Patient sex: F
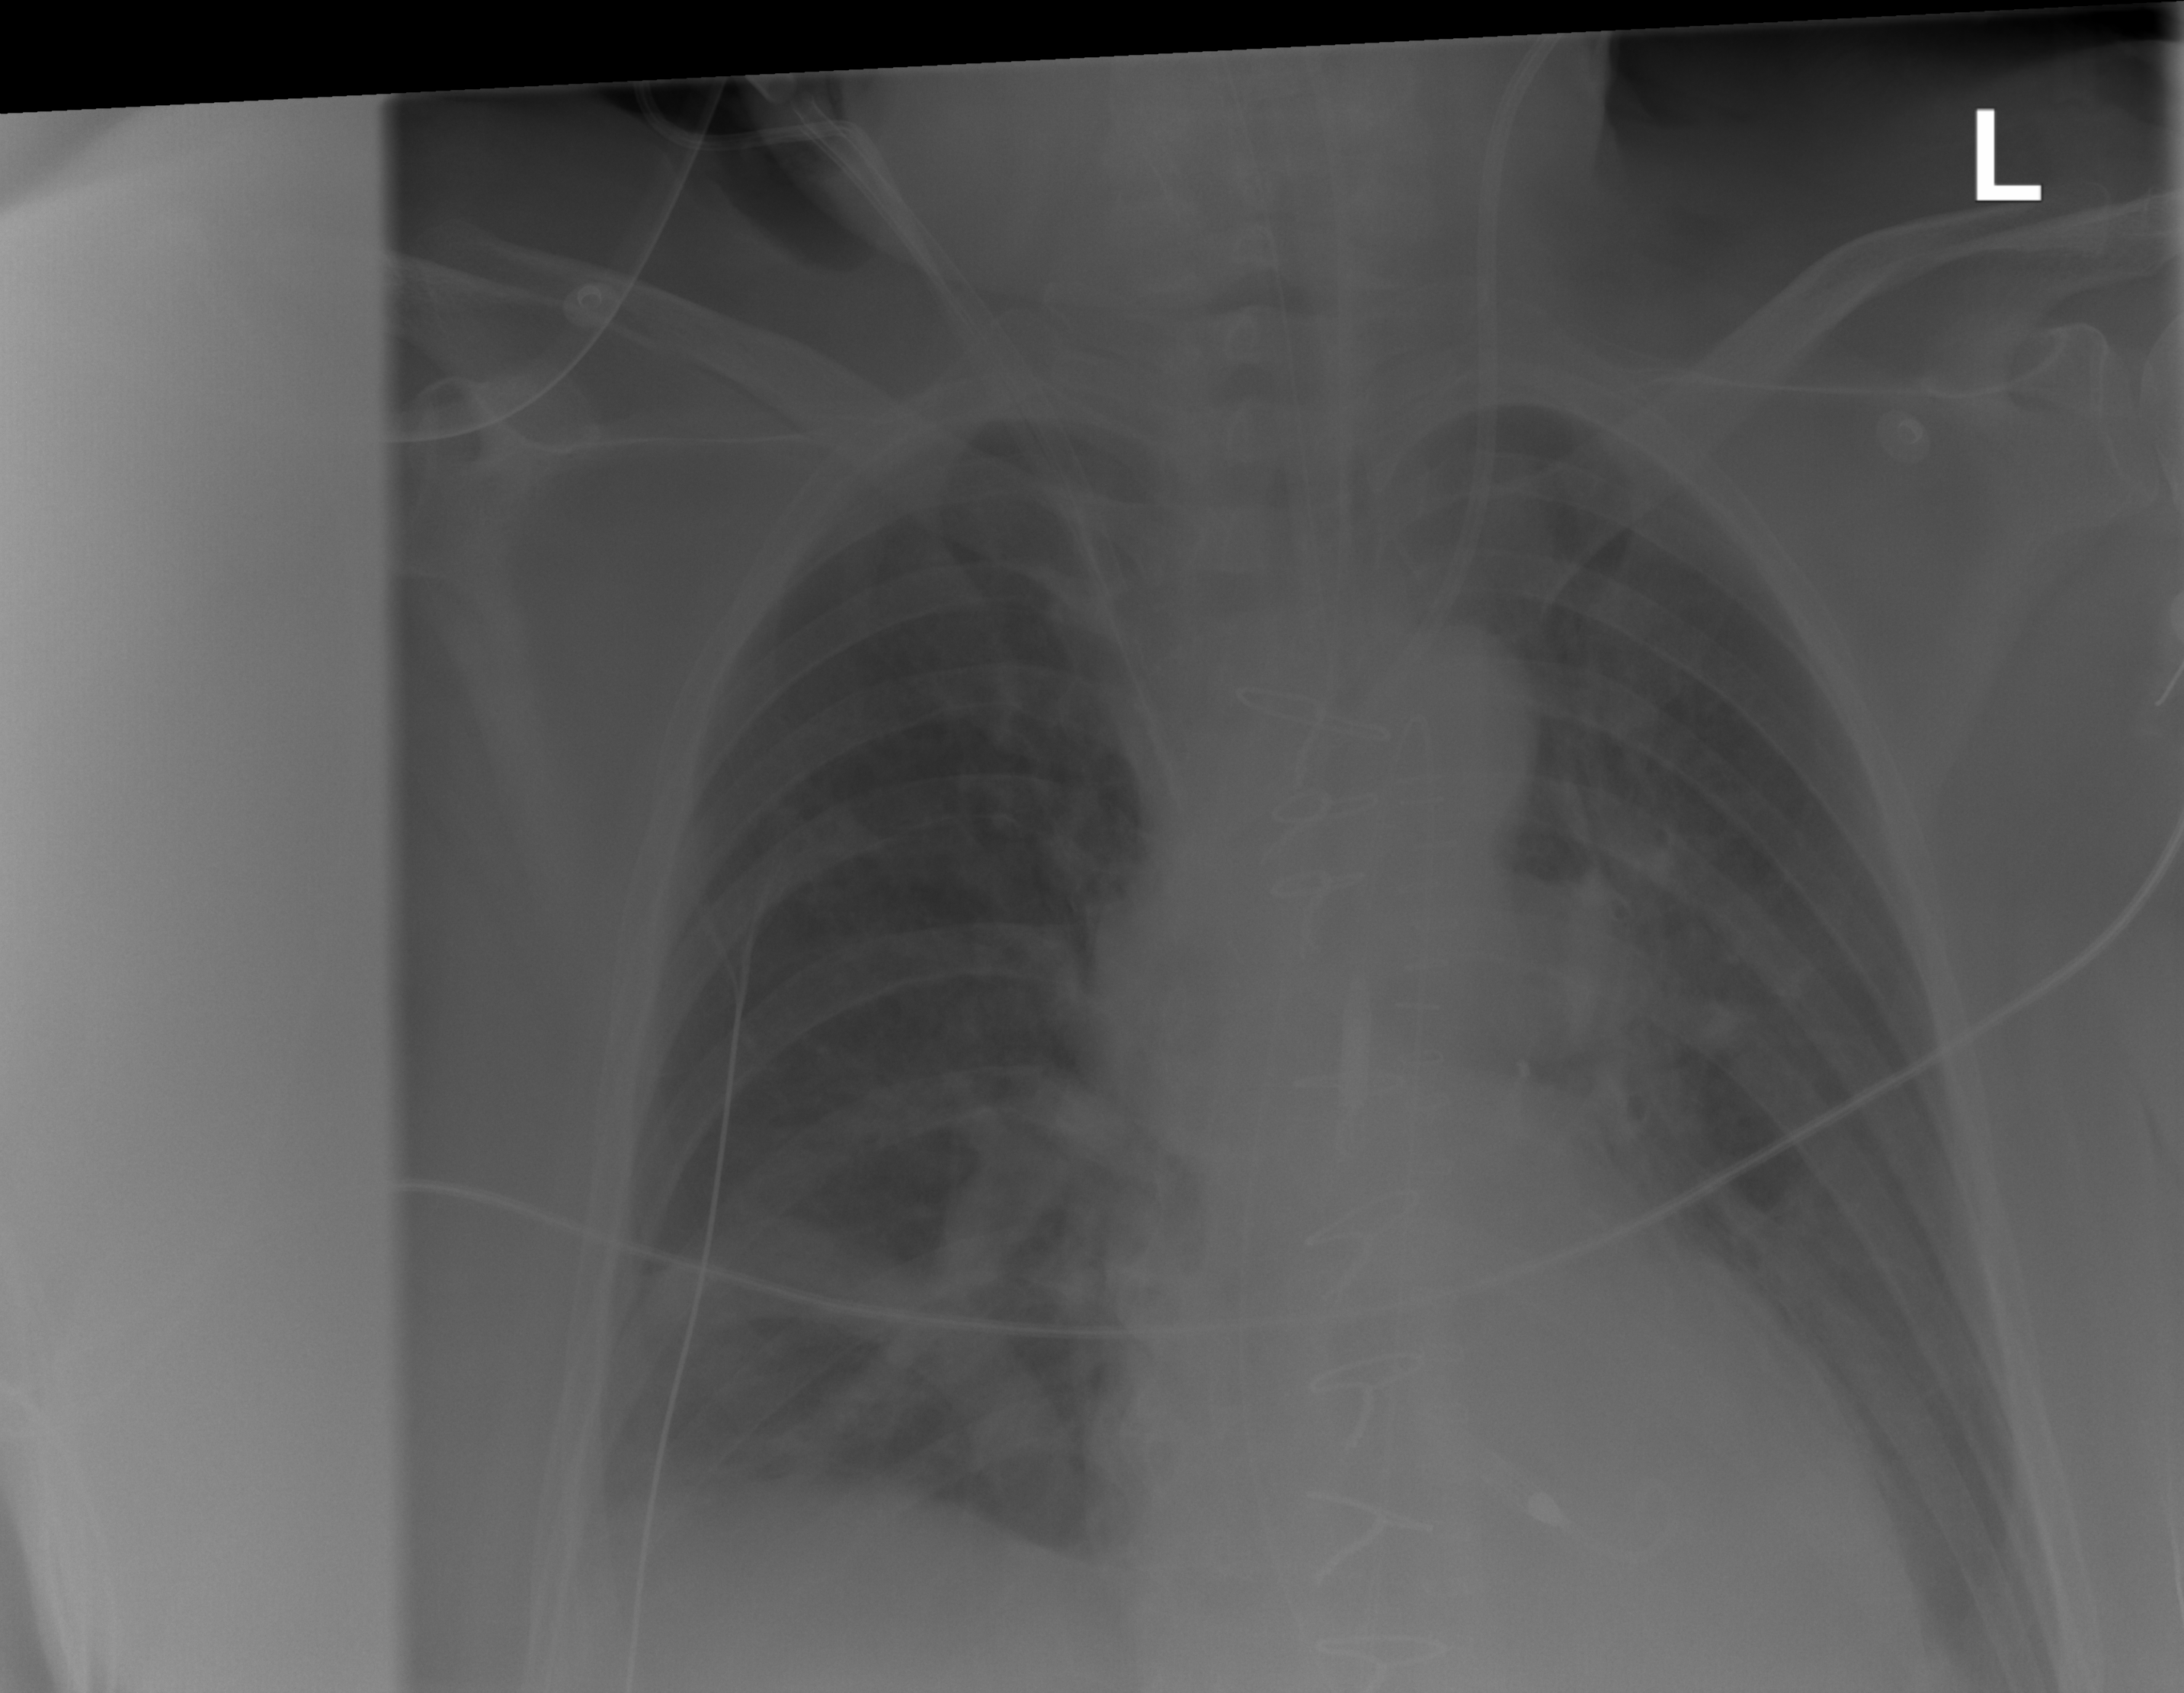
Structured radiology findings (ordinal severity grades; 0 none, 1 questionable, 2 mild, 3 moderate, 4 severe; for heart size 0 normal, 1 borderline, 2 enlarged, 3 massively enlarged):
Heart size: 0
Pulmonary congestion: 0
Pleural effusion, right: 2
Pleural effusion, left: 2
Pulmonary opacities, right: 0
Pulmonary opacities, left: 0
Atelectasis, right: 2
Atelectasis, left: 0